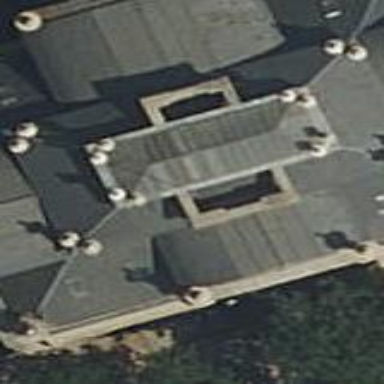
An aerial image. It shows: Building with round-shaped roof.